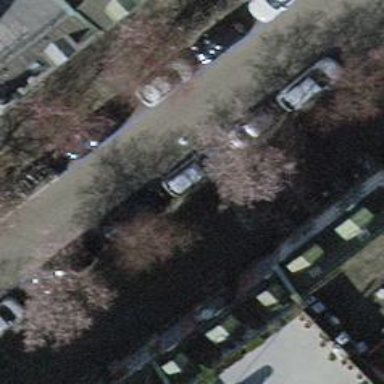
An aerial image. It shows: Avenue lined with trees.